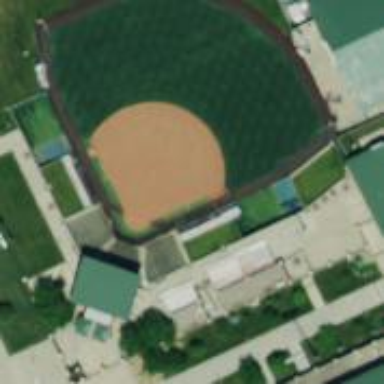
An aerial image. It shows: Softball pitch for leisure sports.